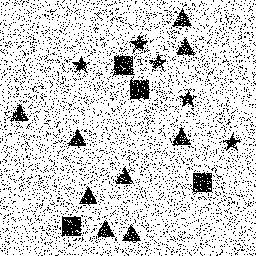
Squares: 4
Triangles: 9
Stars: 5
Total shapes: 18